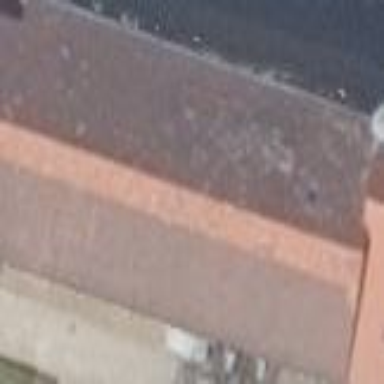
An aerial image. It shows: Civic building with gabled roof made of roof tiles. The building houses police offices.